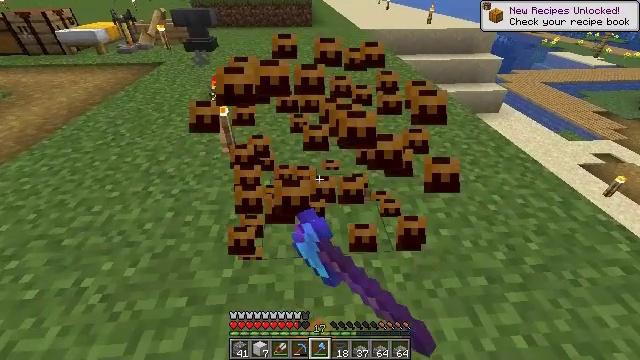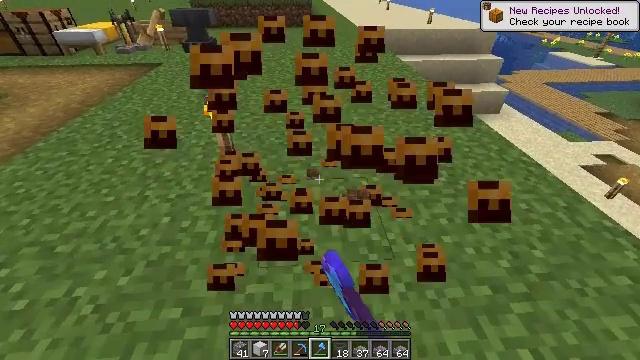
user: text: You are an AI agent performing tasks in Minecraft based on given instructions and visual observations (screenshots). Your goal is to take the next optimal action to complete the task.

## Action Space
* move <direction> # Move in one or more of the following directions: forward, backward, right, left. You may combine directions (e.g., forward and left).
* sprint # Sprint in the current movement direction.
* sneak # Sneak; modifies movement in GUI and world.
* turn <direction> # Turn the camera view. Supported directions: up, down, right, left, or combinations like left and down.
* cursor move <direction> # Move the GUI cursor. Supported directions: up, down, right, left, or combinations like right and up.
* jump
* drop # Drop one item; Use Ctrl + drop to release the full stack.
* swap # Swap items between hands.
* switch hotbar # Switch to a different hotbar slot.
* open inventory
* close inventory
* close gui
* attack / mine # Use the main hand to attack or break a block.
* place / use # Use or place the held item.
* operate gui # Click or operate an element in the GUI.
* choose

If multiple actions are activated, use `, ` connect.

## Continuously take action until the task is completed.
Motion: motion action
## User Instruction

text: Break the carved pumpkin to collect it.
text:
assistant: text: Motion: move forward, attack / mine
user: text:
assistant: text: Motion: attack / mine